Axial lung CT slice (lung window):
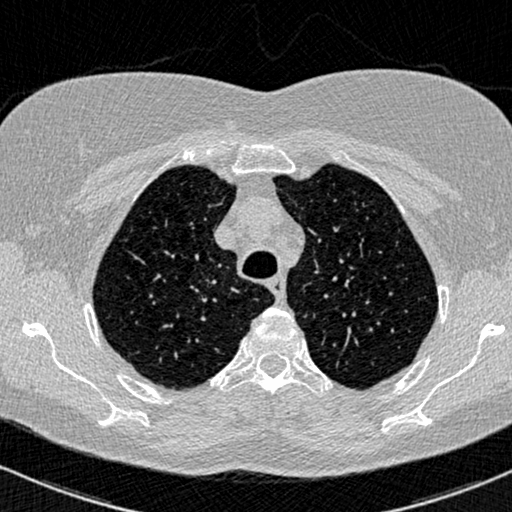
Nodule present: no